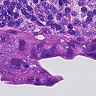
Metastatic tissue present: yes